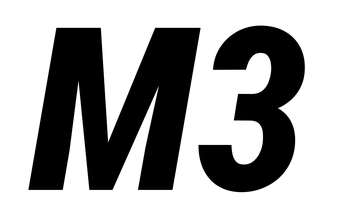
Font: Roboto-Italic_Condensed_ExtraBold_Italic